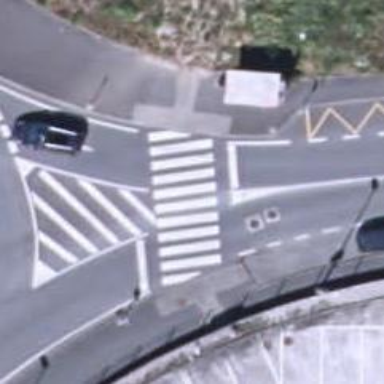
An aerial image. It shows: Marked road crossing.